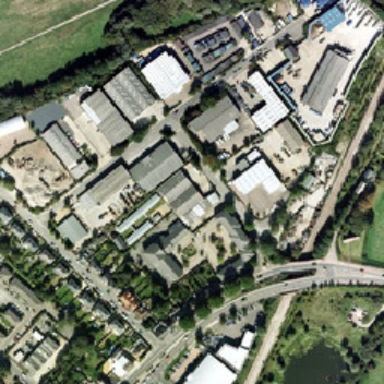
Many green trees and green grass around the city .